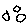
Label: circle